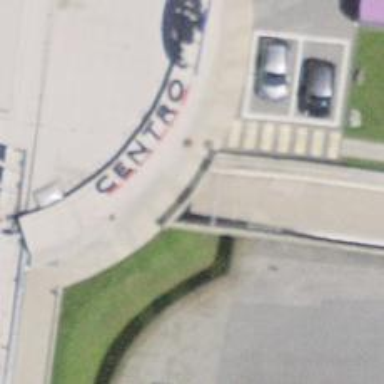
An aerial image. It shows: Parking entrance.